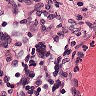
Metastatic tissue present: no